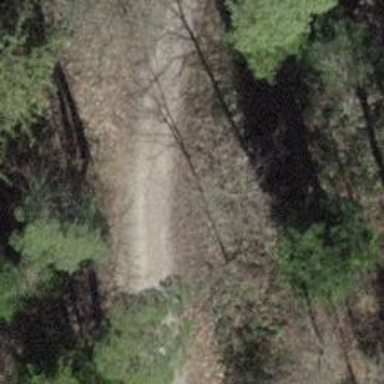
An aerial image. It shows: Gravel track with track type of grade3.